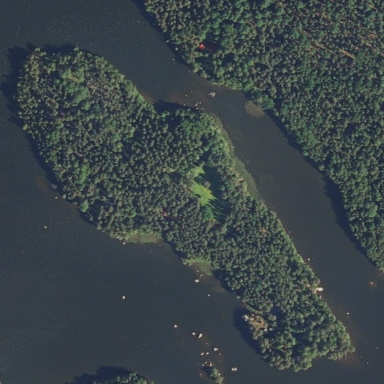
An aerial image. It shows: Islet covered with woodland.